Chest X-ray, PA view. Patient: 57 years old, sex F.
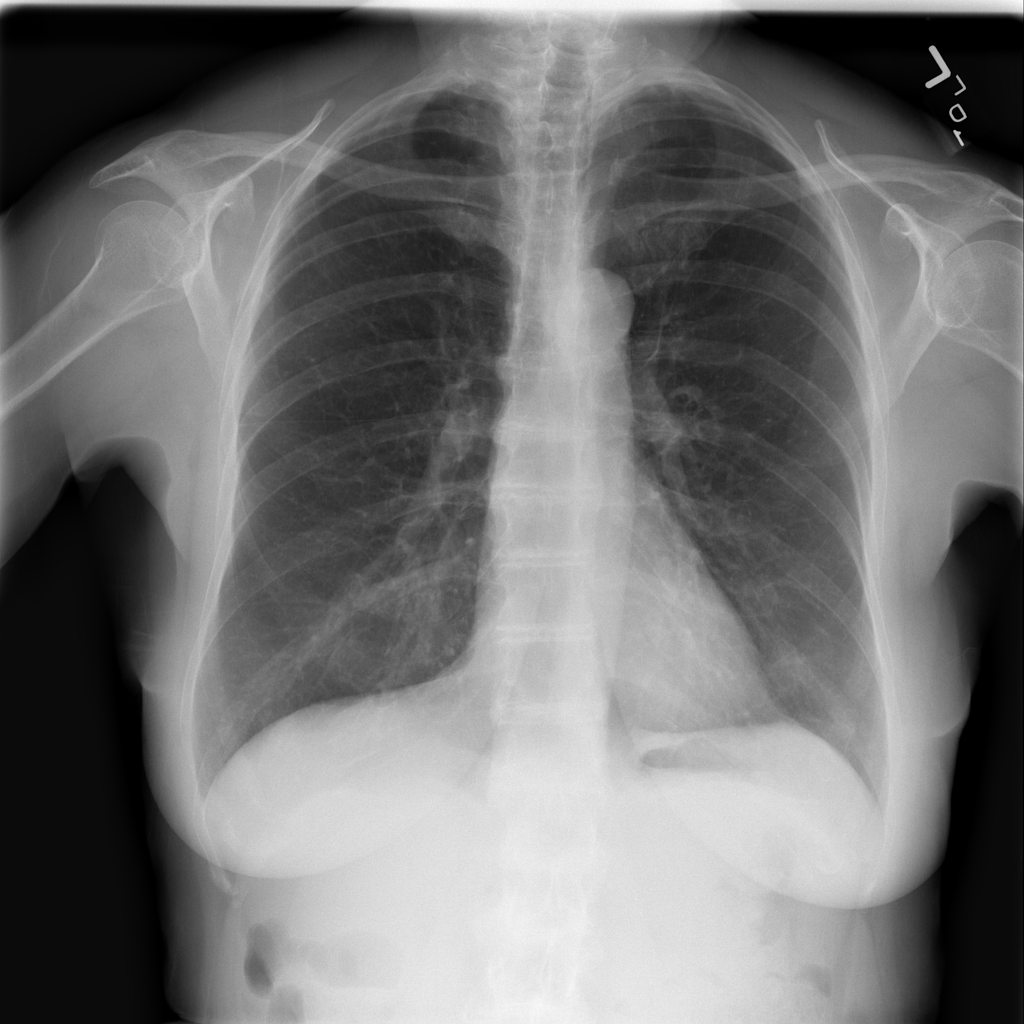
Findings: No Finding